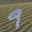
Label: 9